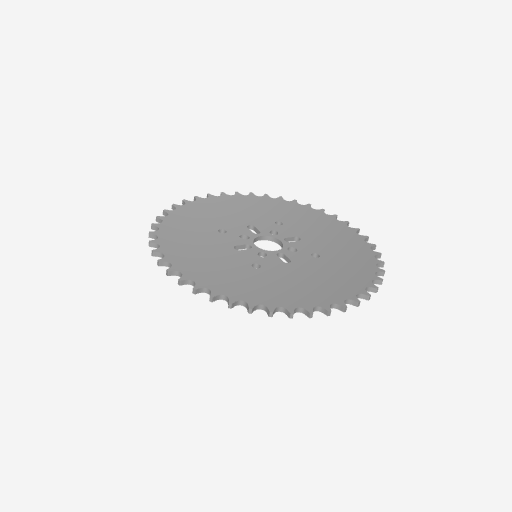
Part: HubMountAcetalSprocket42T